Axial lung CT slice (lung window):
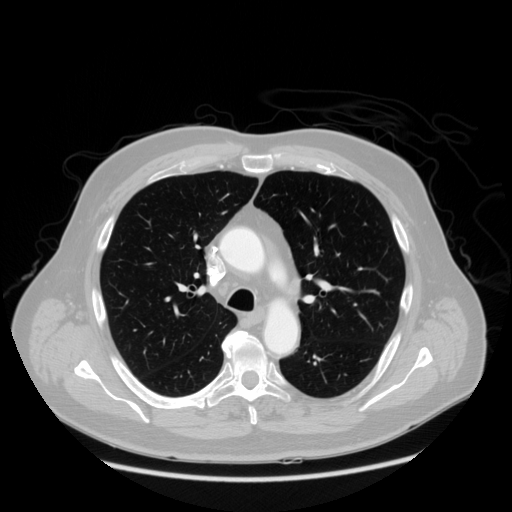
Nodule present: no